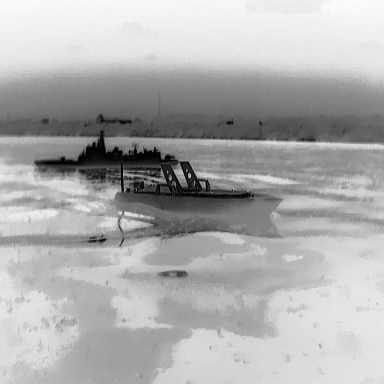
There is a warship in the infrared image.